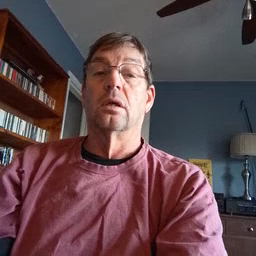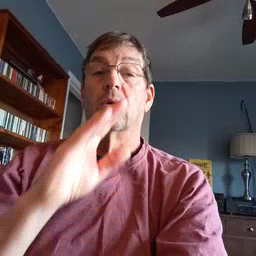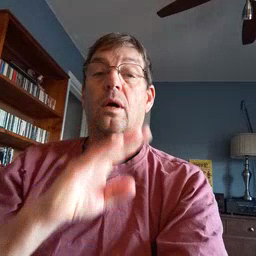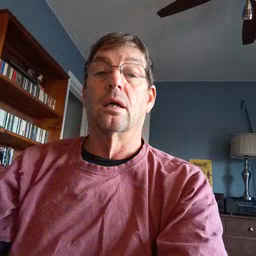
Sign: quiet